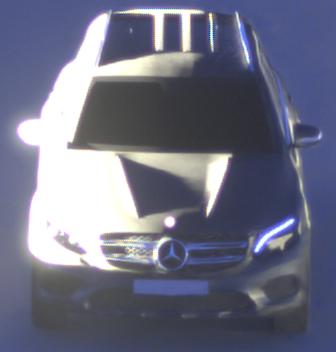
Make: Mercedes-Benz
Model: GLC 250
Detailed model: GLC (253)
Model produced from: 2015/09
Model produced until: 2018/05
Doors: 5
Color: gray
Road condition: dry road
Daytime: sunrise or sunset
Contrast: high contrast